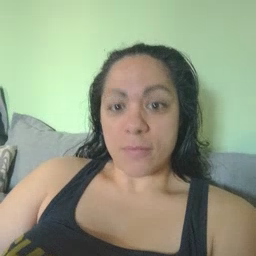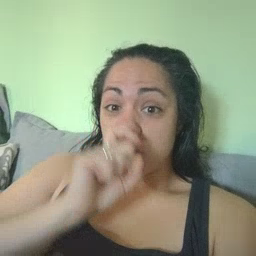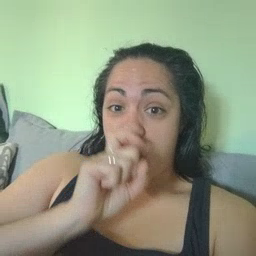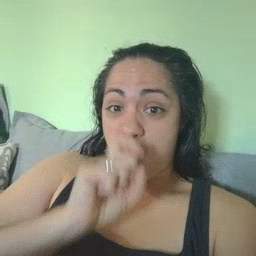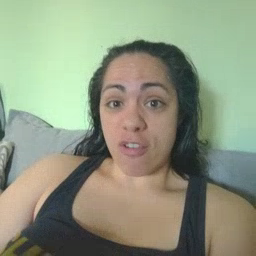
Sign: doll